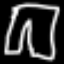
Label: pants